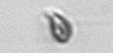
Label: Cryptophyta